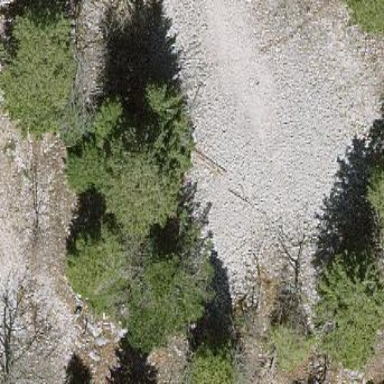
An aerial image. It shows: Natural scree.